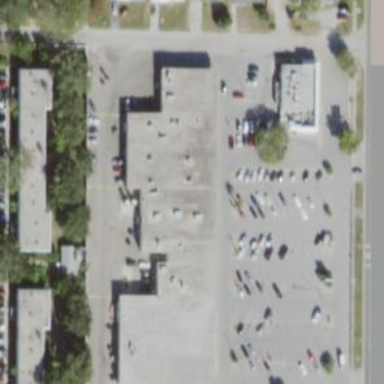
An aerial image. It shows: Swimming pool shop.